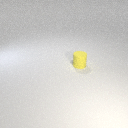
small yellow rubber cylinder